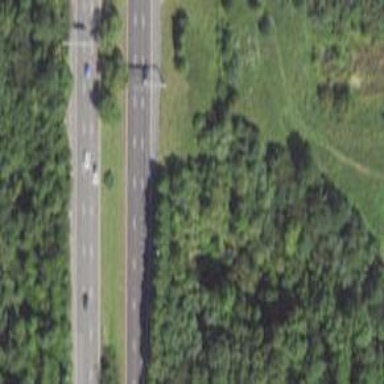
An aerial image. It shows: Asphalt motorway.